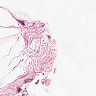
Metastatic tissue present: no